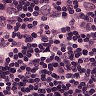
Metastatic tissue present: yes